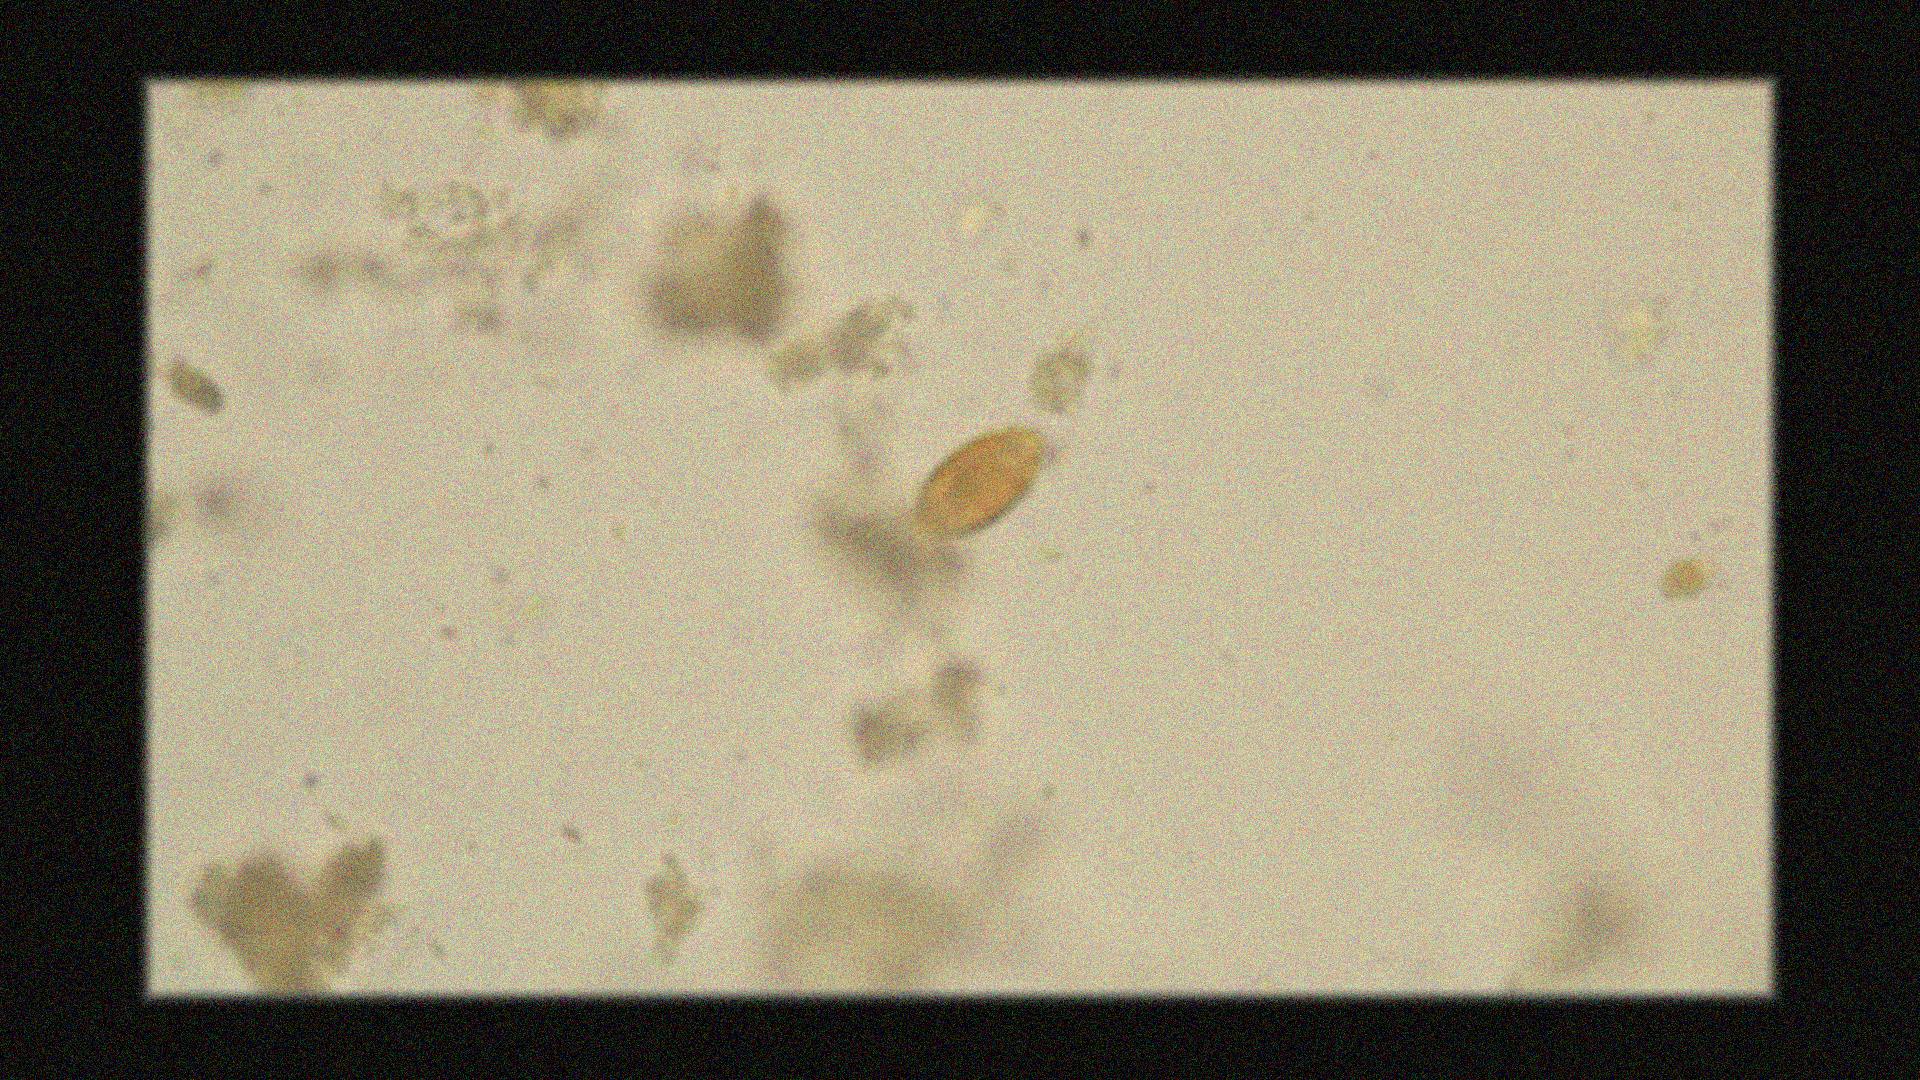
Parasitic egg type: Trichuris trichiura